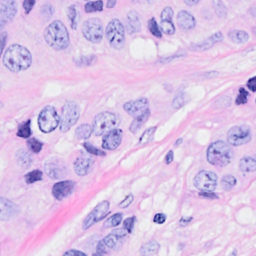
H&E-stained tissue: Breast